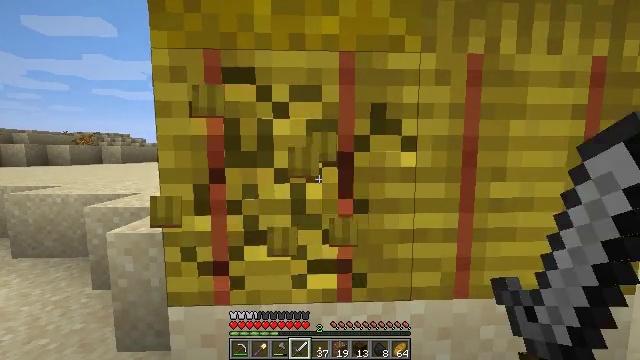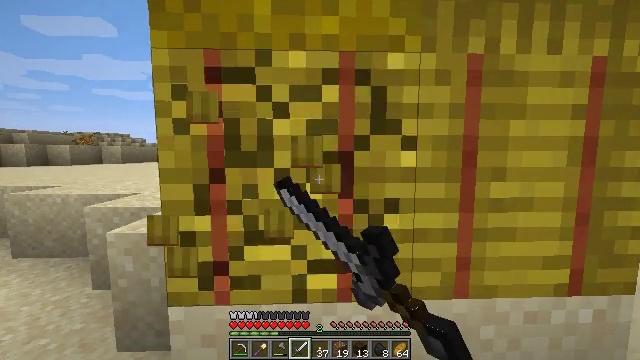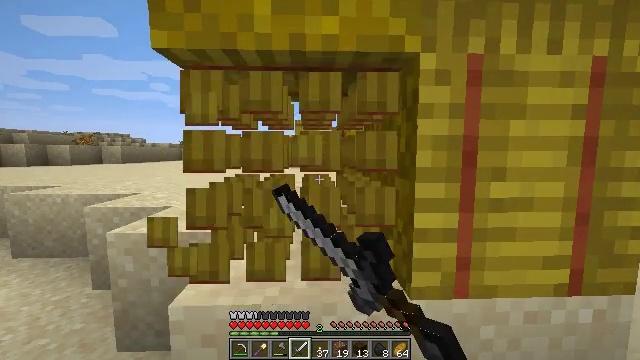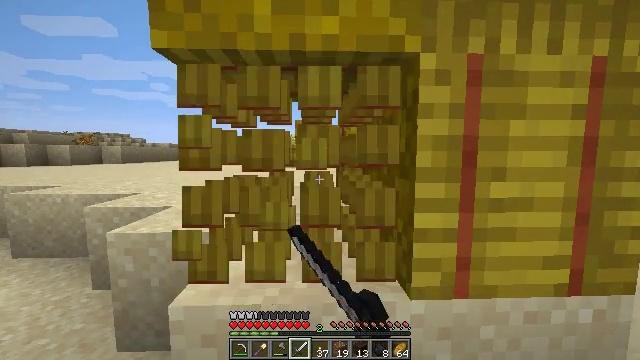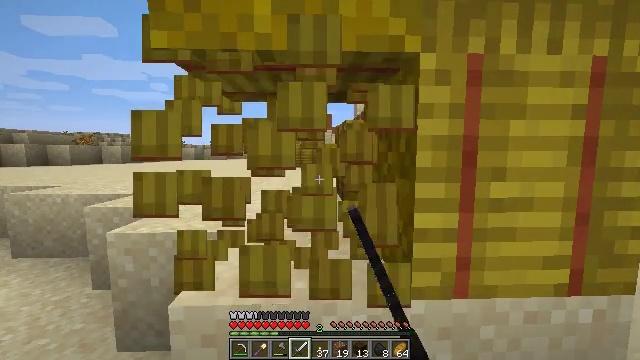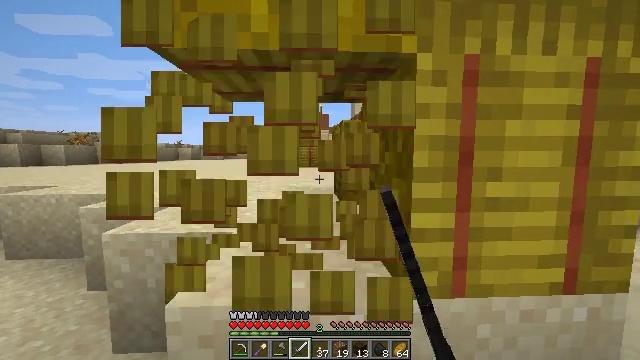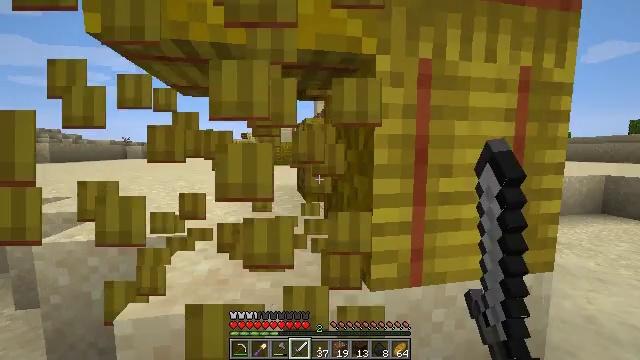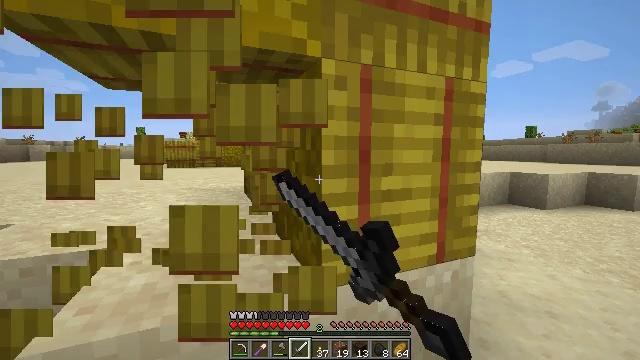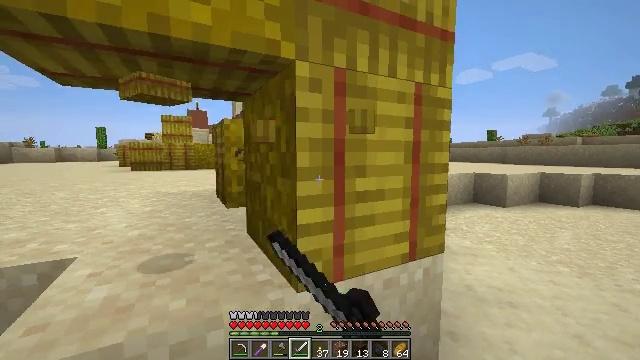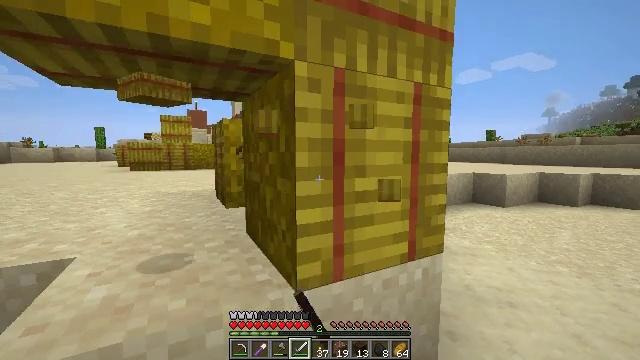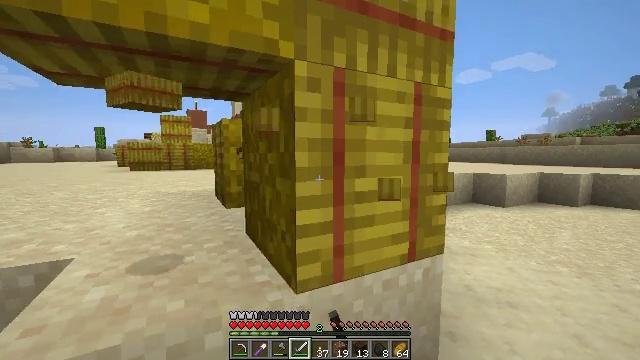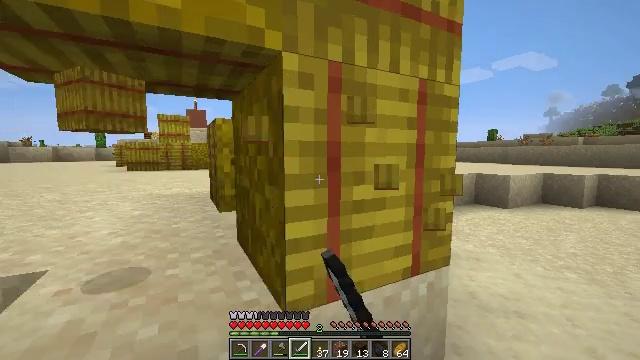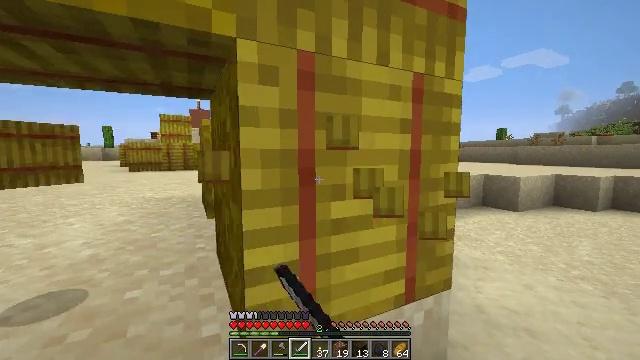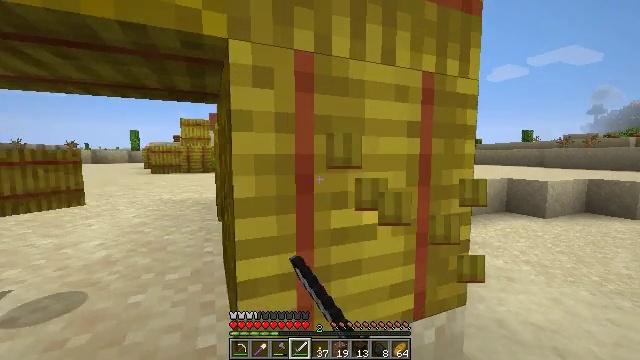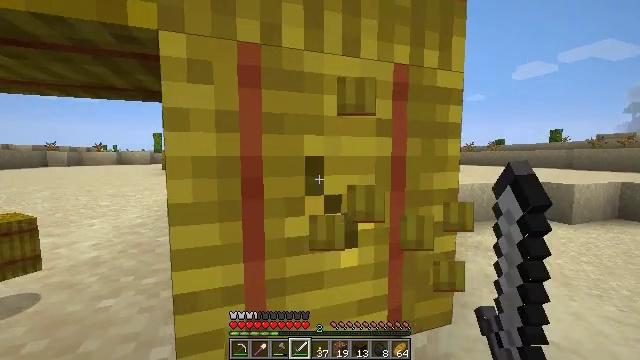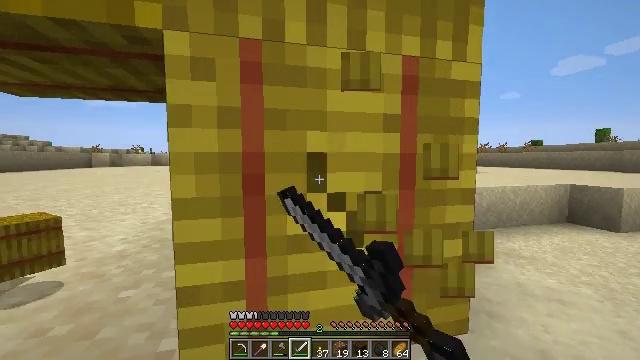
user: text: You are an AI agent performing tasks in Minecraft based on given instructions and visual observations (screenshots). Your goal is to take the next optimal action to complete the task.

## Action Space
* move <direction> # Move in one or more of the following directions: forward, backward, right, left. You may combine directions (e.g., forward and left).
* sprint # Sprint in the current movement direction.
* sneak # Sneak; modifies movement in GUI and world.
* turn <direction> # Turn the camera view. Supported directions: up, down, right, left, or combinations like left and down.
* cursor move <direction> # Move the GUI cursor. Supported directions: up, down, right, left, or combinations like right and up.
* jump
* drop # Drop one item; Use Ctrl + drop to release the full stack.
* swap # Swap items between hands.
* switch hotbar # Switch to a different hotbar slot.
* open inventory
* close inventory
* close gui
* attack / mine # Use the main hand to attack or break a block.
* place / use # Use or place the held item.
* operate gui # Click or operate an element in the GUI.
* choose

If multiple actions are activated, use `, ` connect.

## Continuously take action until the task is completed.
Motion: motion action
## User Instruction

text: Attack the hay block to get hay.
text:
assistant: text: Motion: attack / mine
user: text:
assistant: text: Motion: attack / mine
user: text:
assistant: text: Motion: attack / mine
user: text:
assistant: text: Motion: attack / mine
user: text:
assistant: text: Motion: attack / mine
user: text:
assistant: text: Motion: turn right, attack / mine
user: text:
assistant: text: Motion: turn right, attack / mine
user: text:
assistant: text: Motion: turn right, attack / mine
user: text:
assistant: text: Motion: attack / mine
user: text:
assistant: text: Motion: move forward, attack / mine
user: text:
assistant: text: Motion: move forward and move right, attack / mine
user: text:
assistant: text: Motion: move forward and move right, turn left, attack / mine
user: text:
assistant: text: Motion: move right, turn left, attack / mine
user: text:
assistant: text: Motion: turn left, attack / mine
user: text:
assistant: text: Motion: turn left, attack / mine
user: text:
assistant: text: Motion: turn left, attack / mine
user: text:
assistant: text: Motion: attack / mine
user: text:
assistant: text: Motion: attack / mine
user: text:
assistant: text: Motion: attack / mine
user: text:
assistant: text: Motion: attack / mine
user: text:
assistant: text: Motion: attack / mine
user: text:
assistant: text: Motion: attack / mine
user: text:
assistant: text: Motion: attack / mine
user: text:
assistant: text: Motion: attack / mine
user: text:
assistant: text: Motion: turn left and up, attack / mine
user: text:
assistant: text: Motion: move right, turn left and up, attack / mine
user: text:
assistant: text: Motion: move back and move right, turn left and up, attack / mine
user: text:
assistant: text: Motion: move back and move right, turn left and up, attack / mine
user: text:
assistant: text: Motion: move back and move right, turn left and up, attack / mine
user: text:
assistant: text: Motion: move back, turn left and up, attack / mine